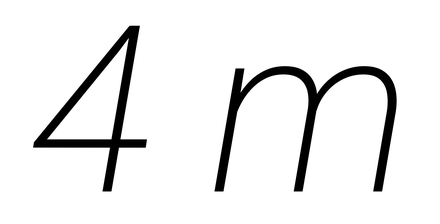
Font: Roboto-Italic_ExtraLight_Italic